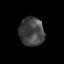
Tissue: prostate
Cell type: T cells
Senescence score: 0.3244
Nuclear area (px): 699
Mean DAPI intensity: 66.611